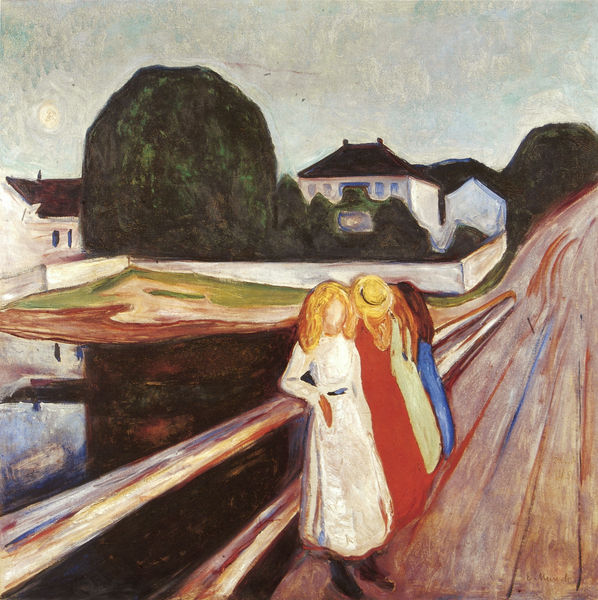
Titel: Mädchen auf der Brücke
Künstler: Edvard Munch
Standort: Köln
Institution: Wallraf-Richartz-Museum
Schlagwörter: baum, blau, himmel, wasser, weiß, wolken, bäume, fluss, frauen, grün, landschaft, mädchen, see, stadt, braun, fenster, frau, hut, kleider, strasse, tür, dach, gebäude, gras, gürtel, haus, rot, weg, wiese, beige, flächig, öl, häuser, norden, spiegelung, brücke, büsche, sonne, garten, klar, rückenansicht, türen, dorf, mauer, schornsteine, formen, steg, strohhut, geländer, sonnenhut, fahrspuren, wei, munch, macke, villa, edvard munch, mauern, gärten, gesichtslos, satteldach, köln, brückengeländer, detaillos, paarweise, sattelwalmdach, voreransicht